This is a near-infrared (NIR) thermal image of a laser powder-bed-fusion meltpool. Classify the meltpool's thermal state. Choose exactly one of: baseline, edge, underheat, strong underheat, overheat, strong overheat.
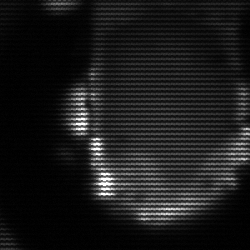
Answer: baseline